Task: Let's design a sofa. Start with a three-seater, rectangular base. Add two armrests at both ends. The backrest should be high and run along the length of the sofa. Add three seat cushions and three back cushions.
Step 464:
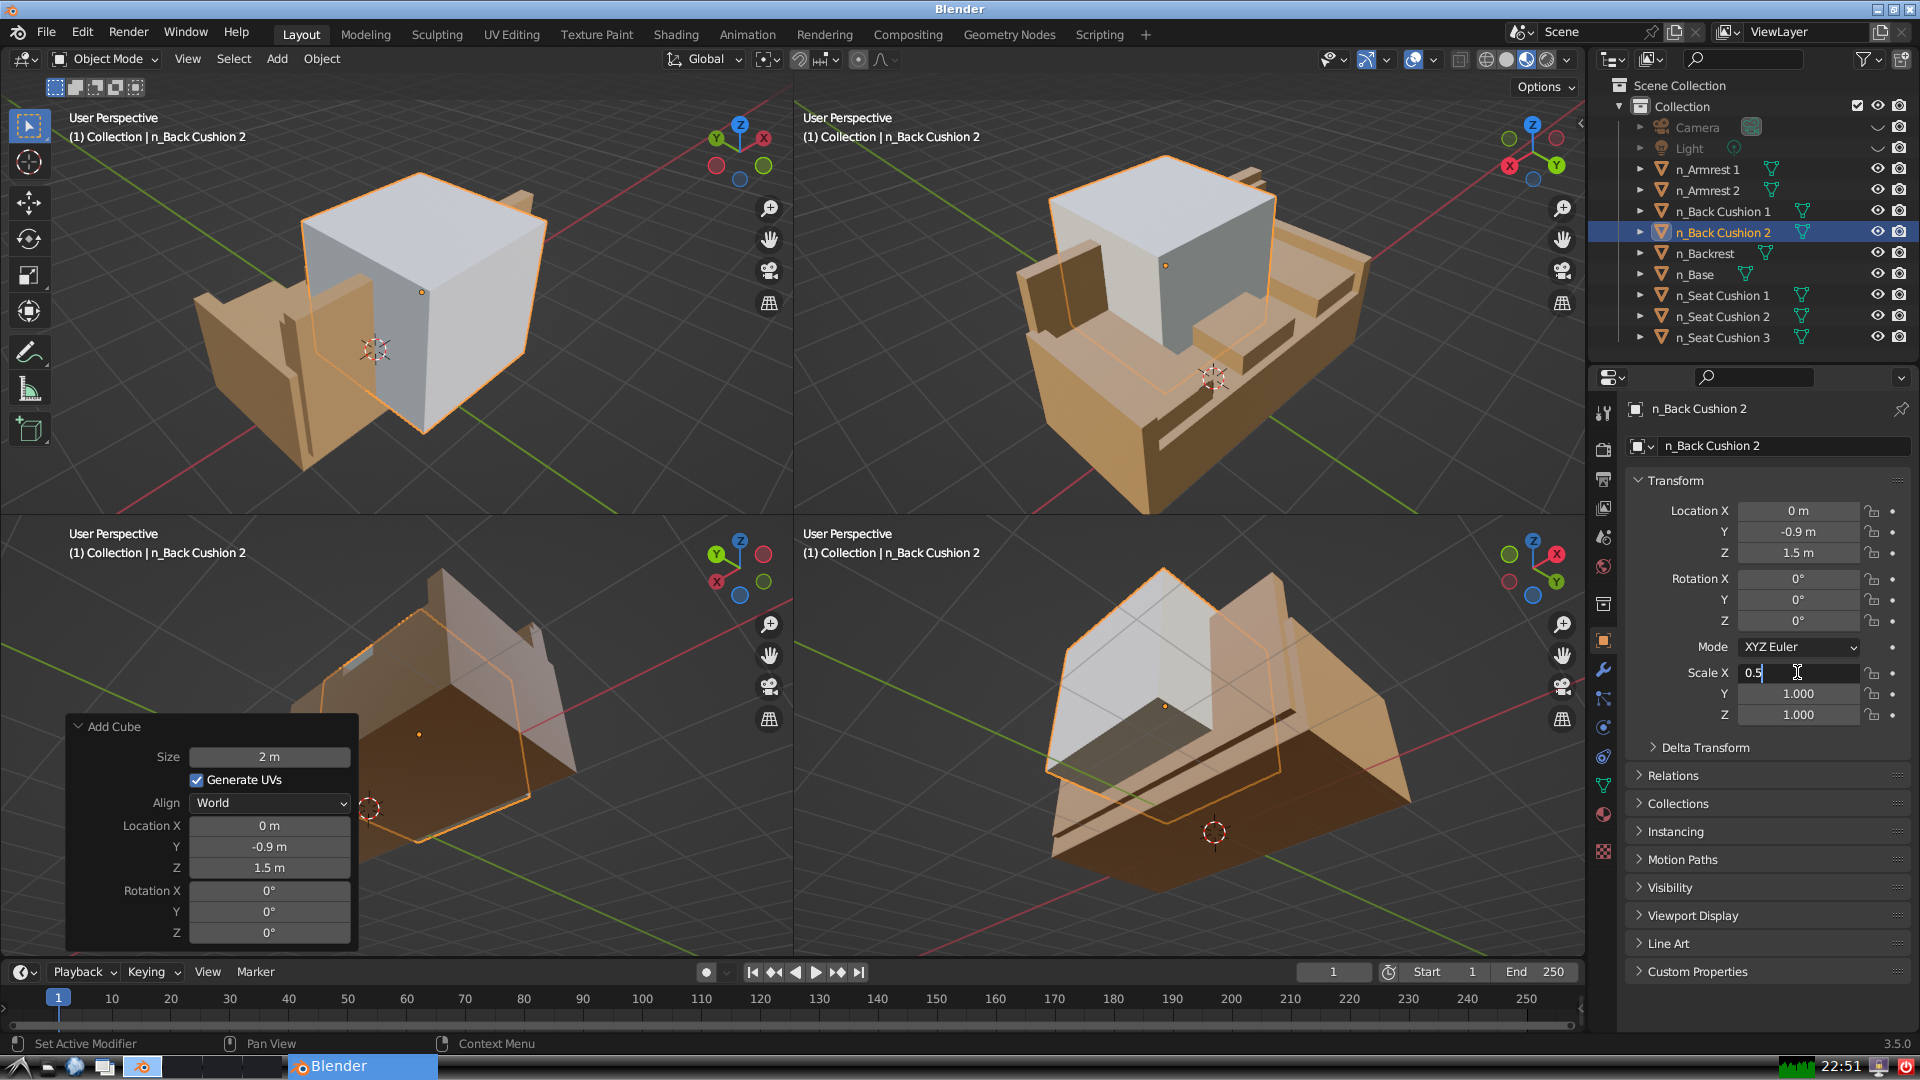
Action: {"key_press": ['Return']}